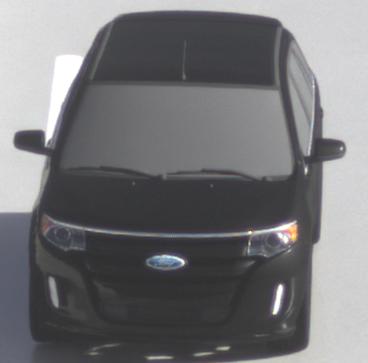
Make: Ford
Model: Edge
Detailed model: Gen. 1 Facelift
Model produced from: 2010
Model produced until: 2015
Doors: 5
Color: black
Road condition: wet road
Daytime: morning or afternoon
Contrast: high contrast